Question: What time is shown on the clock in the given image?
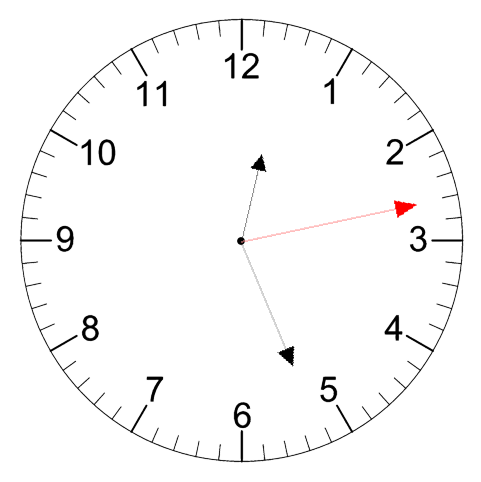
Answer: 12:26:13